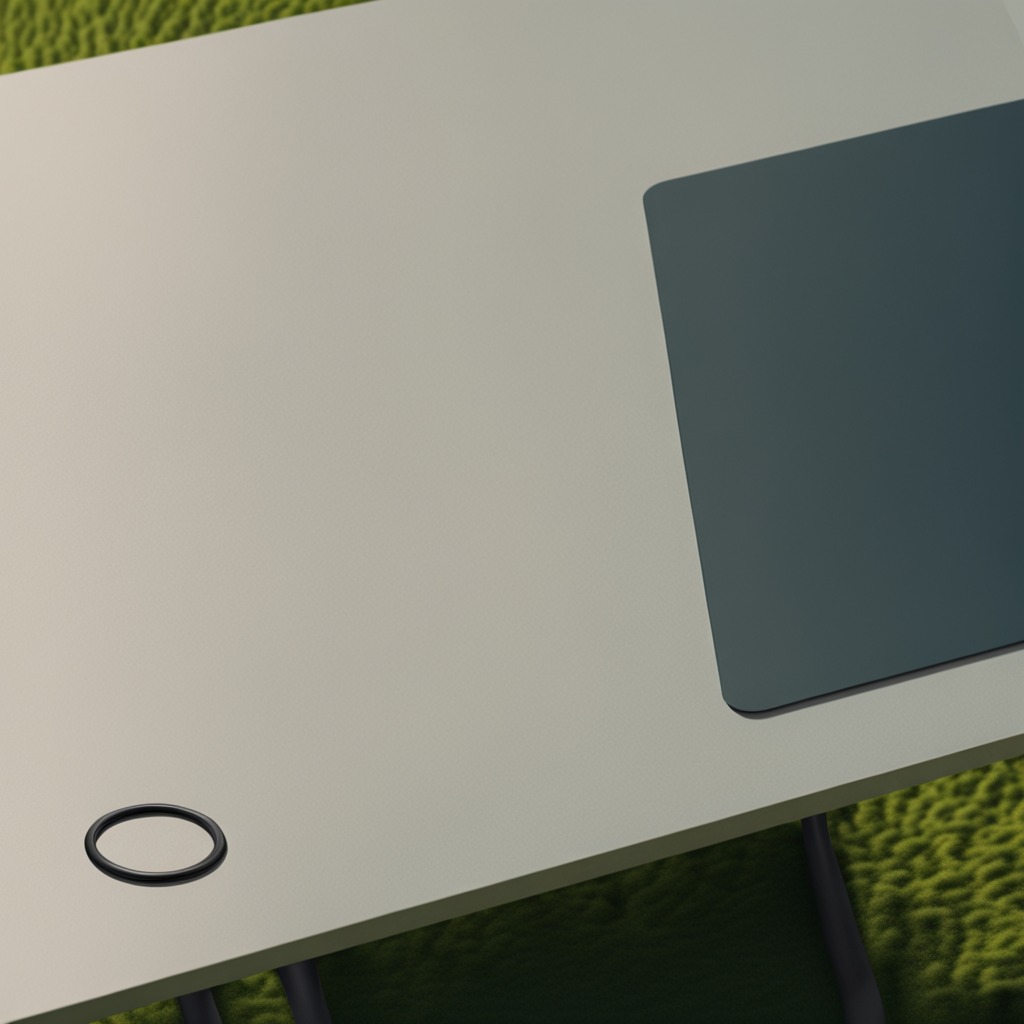
A rubber O-ring is lying on the textured surface of the utility table.